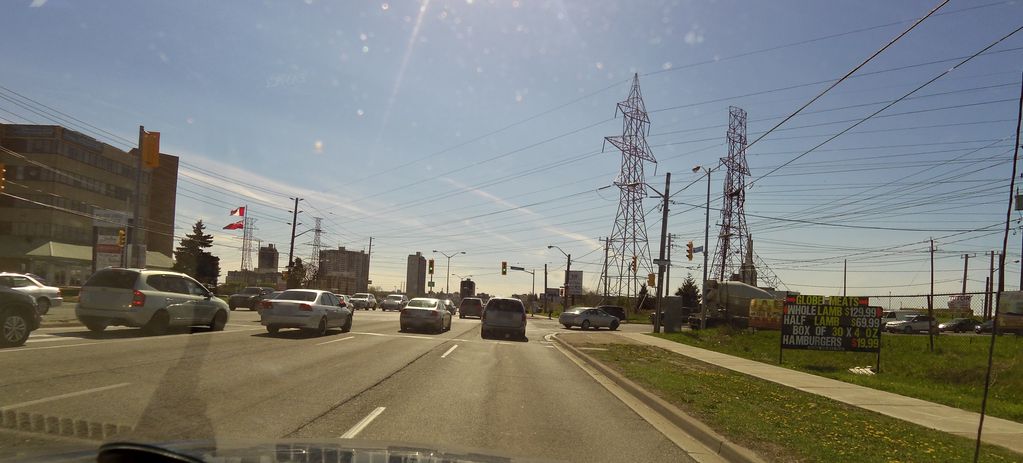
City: toronto